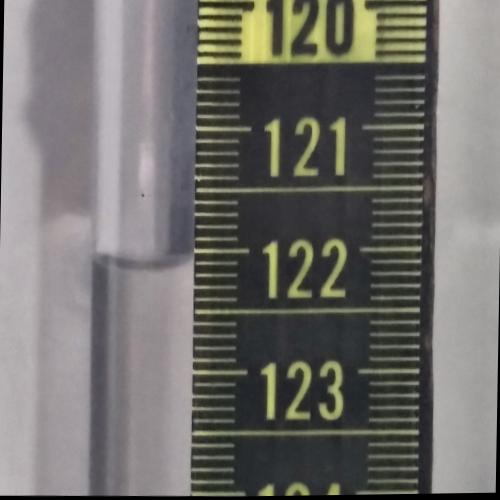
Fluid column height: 122.1 cm